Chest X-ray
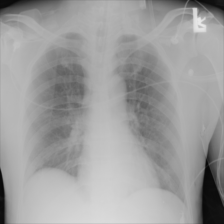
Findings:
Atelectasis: negative
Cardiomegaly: negative
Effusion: negative
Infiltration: negative
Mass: negative
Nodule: negative
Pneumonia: negative
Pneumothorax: negative
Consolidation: negative
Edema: negative
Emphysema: negative
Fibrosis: negative
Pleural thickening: negative
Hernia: negative